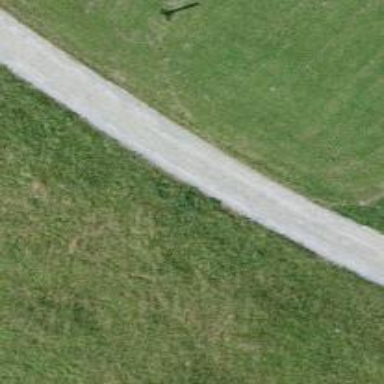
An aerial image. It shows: Agricultural track with fine gravel surface. The track is suitable for agricultural vehicles with grade2 tracktype.